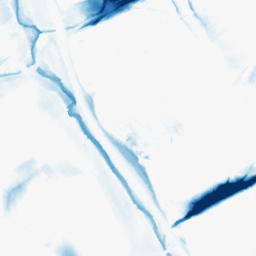
Category: morphological
Decomposition family: morphological_diamond
Decomposition parameters: operation: closing
radius: 20
Upsampling method: bspline
Upsampling parameters: scale: 4
Upsampling scale: 4